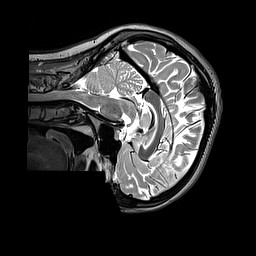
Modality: T2w
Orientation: sagittal
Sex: female
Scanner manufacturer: siemens
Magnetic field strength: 3 T
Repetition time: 3.2 s
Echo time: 0.409 s